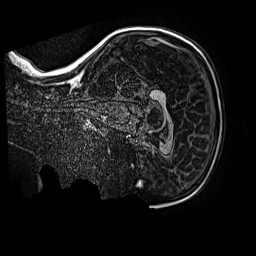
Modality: MP2RAGE
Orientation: sagittal
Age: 10
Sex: female
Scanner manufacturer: siemens
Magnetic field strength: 3 T
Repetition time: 4 s
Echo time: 0.00299 s